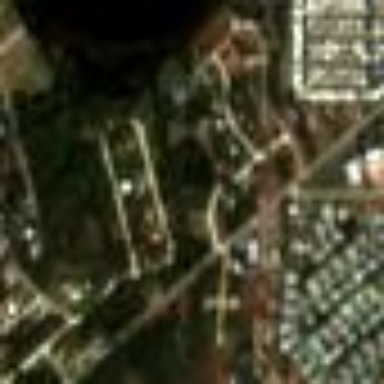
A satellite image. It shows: Single-family residential area.